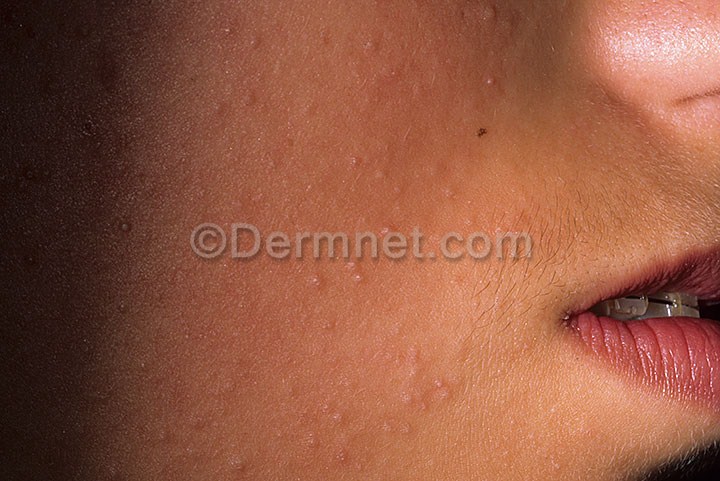
Disease: Atopic Dermatitis Photos